Question: I'd like to build a simple form that I can use to create a record (C=Create), read the record data from a database (R=Read), update the record from a database (U=Update) and delete the record from a database (D=Delete). I don't want to use PHP as in the Ext JS examples. I'd prefer to use WCF or an HTTP Handler (*.ashx file) in ASP.NET. Can someone help me with the code for this? I don't need details on the database access. I'm just struggling with getting the client code aspect, and what parameters and return types I should use on the server code methods.
<URL>
<URL>
'''
<!DOCTYPE HTML PUBLIC "-//W3C//DTD HTML 4.01//EN" "http://www.w3.org/TR/html4/strict.dtd">
<html>
<head>
<meta http-equiv="Content-Type" content="text/html; charset=iso-8859-1">
<title>...</title>
<!-- ExtJS -->
<link rel="stylesheet" type="text/css" href="../../resources/css/ext-all.css" />
<script type="text/javascript" src="../../ext-all.js"></script>
<!-- Shared -->
<link rel="stylesheet" type="text/css" href="../shared/example.css" />
<!-- GC -->
<!-- Example -->
<script type="text/javascript" src="dynamic.js"></script>
</head>
<body>
<h1>CRUD example with Ext JS 4 dynamic form</h1>
</body>
</html>
'''
'''
Ext.require([
//'Ext.form.*',
//'Ext.layout.container.Column',
//'Ext.tab.Panel'
'*'
]);
Ext.onReady(function () {
Ext.QuickTips.init();
var bd = Ext.getBody();
/*
* ================ Simple form =======================
*/
bd.createChild({ tag: 'h2', html: 'Form 1 - Very Simple' });
var required = '<span style="color:red;font-weight:bold" data-qtip="Required">*</span>';
var simple = Ext.widget({
xtype: 'form',
layout: 'form',
collapsible: true,
id: 'simpleForm',
url: 'save-form.php',
frame: true,
title: 'Simple Form',
bodyPadding: '5 5 0',
width: 350,
fieldDefaults: {
msgTarget: 'side',
labelWidth: 75
},
defaultType: 'textfield',
items: [{
fieldLabel: 'First Name',
afterLabelTextTpl: required,
name: 'first',
allowBlank: false
}, {
fieldLabel: 'Last Name',
afterLabelTextTpl: required,
name: 'last'
}, {
fieldLabel: 'Company',
name: 'company'
}, {
fieldLabel: 'Email',
afterLabelTextTpl: required,
name: 'email',
vtype: 'email'
}, {
fieldLabel: 'DOB',
name: 'dob',
xtype: 'datefield'
}, {
fieldLabel: 'Age',
name: 'age',
xtype: 'numberfield',
minValue: 0,
maxValue: 100
}, {
xtype: 'timefield',
fieldLabel: 'Time',
name: 'time',
minValue: '8:00am',
maxValue: '6:00pm'
}],
buttons: [{
text: 'Save'
}, {
text: 'Cancel'
}]
});
simple.render(document.body);
});
'''

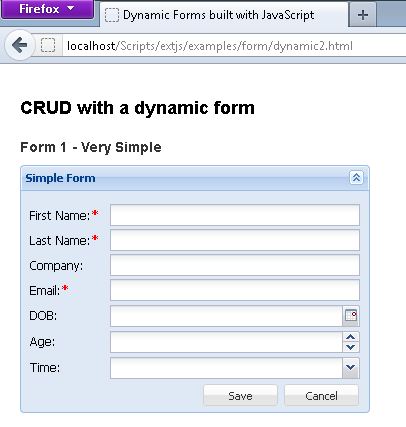
Answer: Your question is kind of very vague and this is probably the main reason you're not getting any answers. I just launched rather big web application after 6mo development cycle with ExtJs as a front end, entity framework and SQL Server as a back end.
There is really not so much difference from the ExtJs perspective comparing to say working with PHP - of course there are some quirks here and there, but after you configure WCF to provide you JSON data - there are very similar.
You can start by specifying different URLs in your proxy class (because WCF will handle UCD portion of CRUD in one SubmitChanges handler:
'''
read: 'GetData',
update: 'SubmitChanges',
create: 'SubmitChanges',
destroy: 'SubmitChanges'
'''
I'd be happy to help if you have any specific questions.